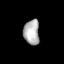
Tissue: lung
Cell type: Epithelial cells
Senescence score: 0.2401
Nuclear area (px): 387
Mean DAPI intensity: 177.111